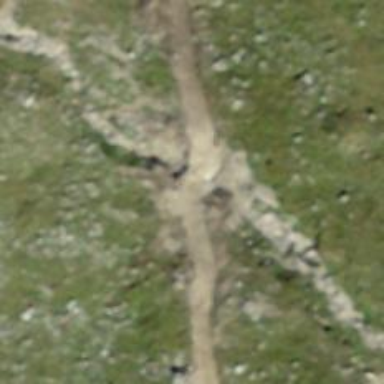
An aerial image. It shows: Unpaved path.